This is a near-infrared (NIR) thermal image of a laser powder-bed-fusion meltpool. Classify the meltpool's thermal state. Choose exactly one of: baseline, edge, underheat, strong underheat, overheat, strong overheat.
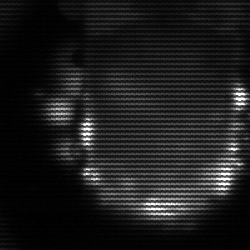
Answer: baseline